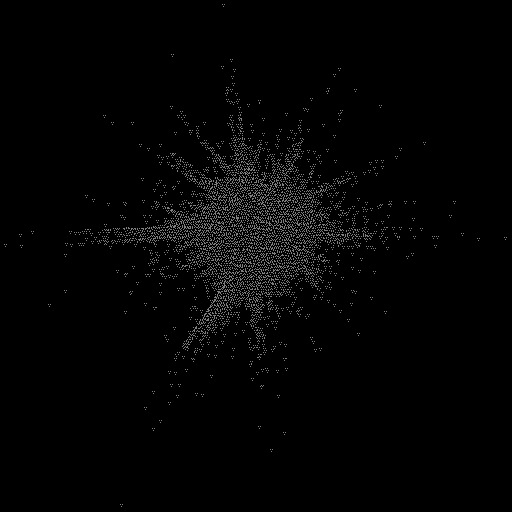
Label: star